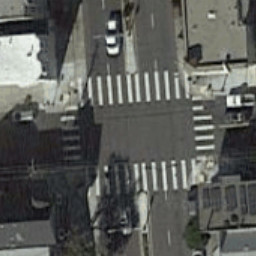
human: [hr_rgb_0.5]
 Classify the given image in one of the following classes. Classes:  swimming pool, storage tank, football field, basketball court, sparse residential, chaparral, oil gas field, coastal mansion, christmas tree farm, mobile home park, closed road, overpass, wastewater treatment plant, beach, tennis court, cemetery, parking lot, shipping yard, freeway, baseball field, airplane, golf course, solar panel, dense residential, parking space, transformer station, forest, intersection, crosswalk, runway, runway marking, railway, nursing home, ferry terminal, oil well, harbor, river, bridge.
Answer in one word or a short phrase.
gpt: crosswalk